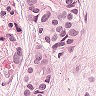
Metastatic tissue present: yes